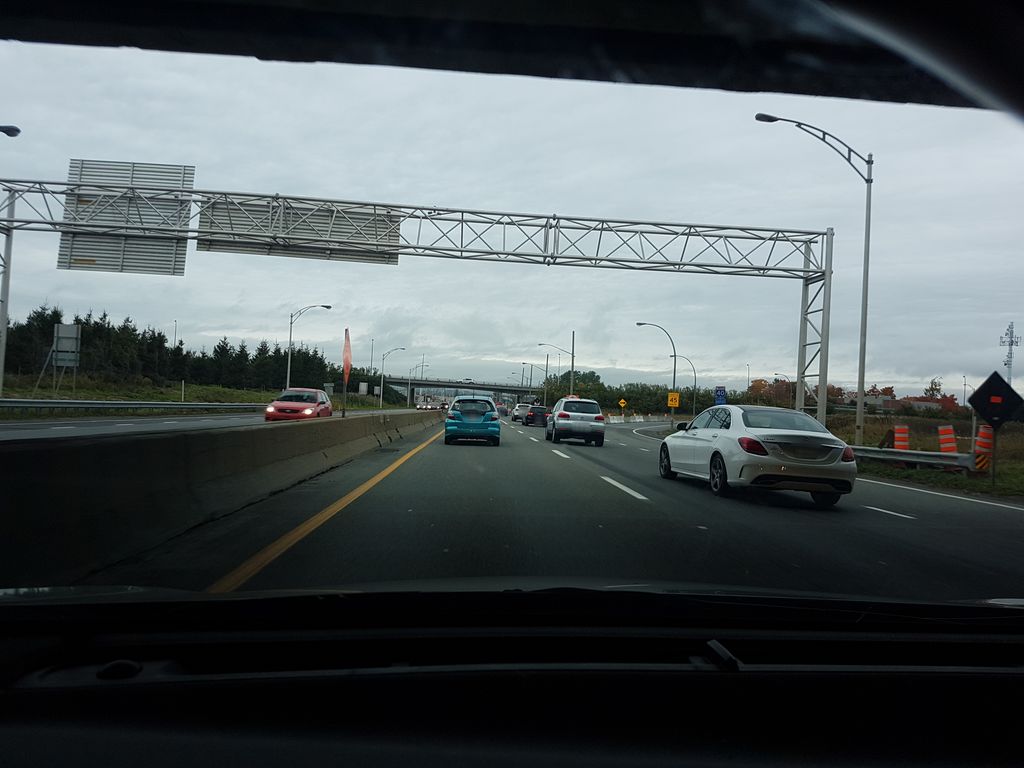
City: quebec_city